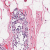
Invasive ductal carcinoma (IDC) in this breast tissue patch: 0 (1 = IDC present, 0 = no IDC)